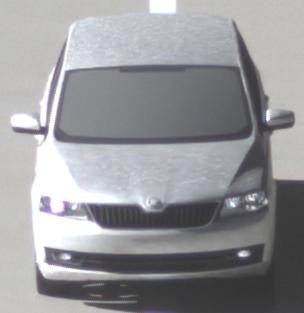
Make: Skoda
Model: Rapid Spaceback 1.2 TSI
Detailed model: Rapid Spaceback
Model produced from: 2013/10
Model produced until: 2015/04
Doors: 5
Color: white
Road condition: wet road
Daytime: morning or afternoon
Contrast: high contrast